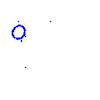
Particle: kaon